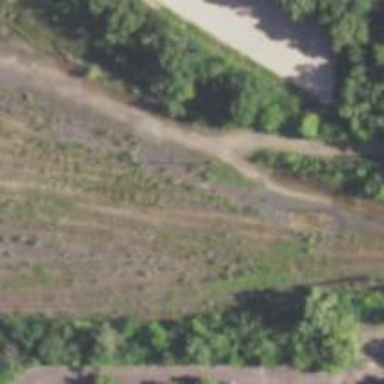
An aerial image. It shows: Abandoned railway yard.